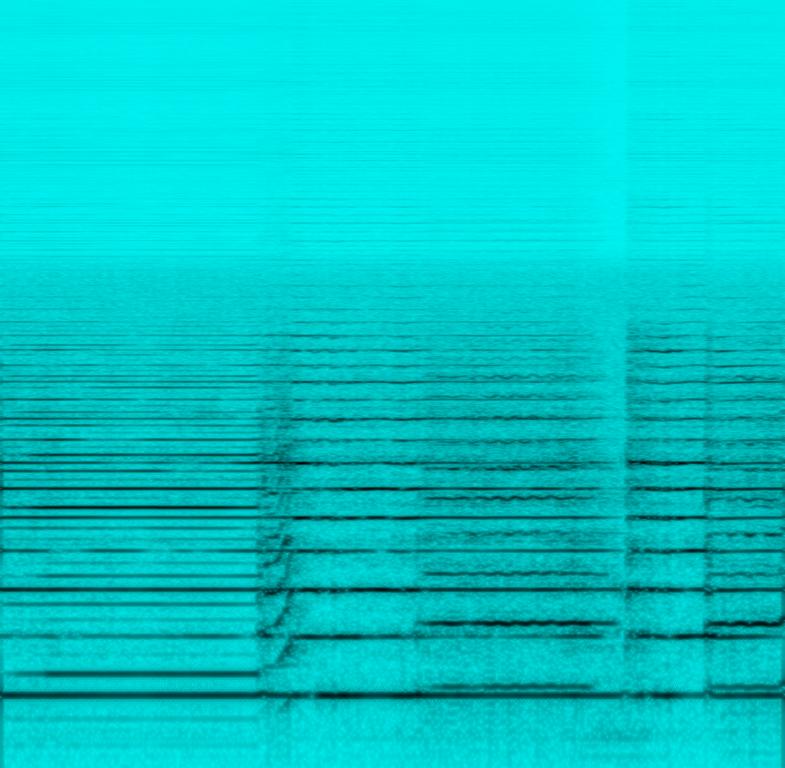
This is a classical music piece. It is an instrumental piece. There is a violin playing a melancholic tune. The atmosphere is suspenseful. The quality of the recording is slightly poor. This piece could suit well during a mysterious sequence in a thriller movie.